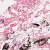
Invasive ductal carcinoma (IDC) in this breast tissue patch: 0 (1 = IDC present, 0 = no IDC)